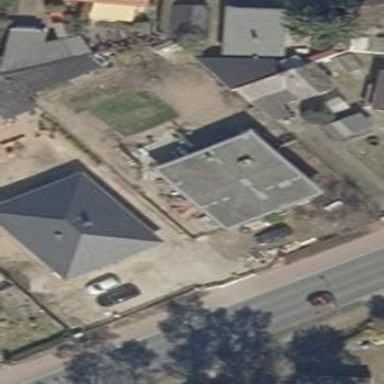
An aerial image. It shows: Flat-roofed house.